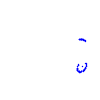
Particle: kaon